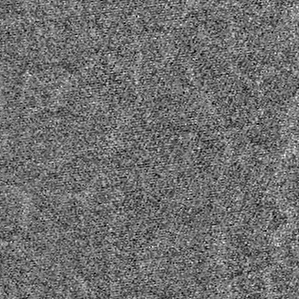
Label: frost